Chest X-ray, AP view. Patient: 29 years old, sex M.
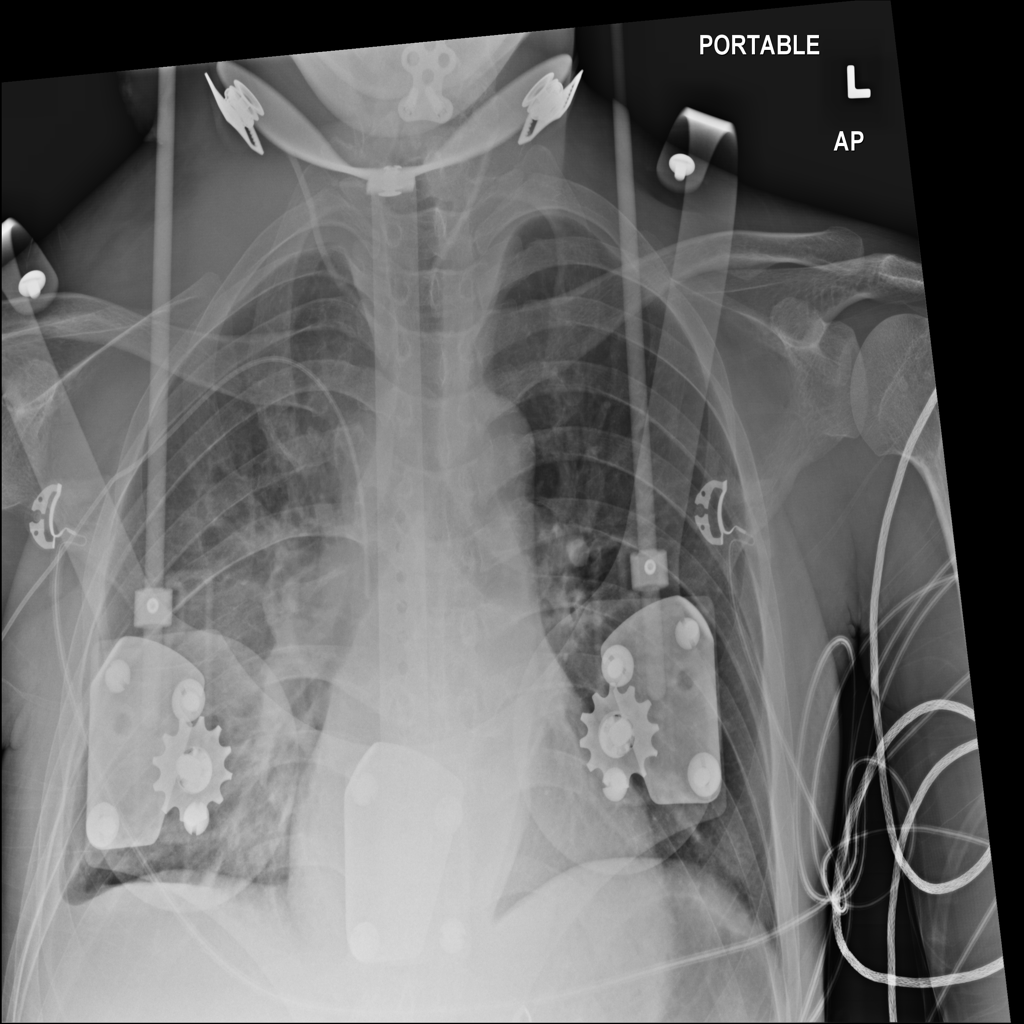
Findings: No Finding